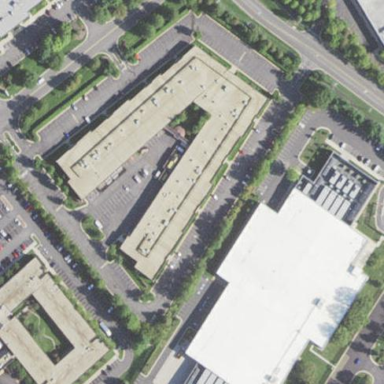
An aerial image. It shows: Data center building.